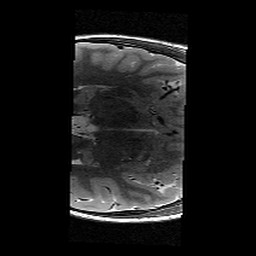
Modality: T2w
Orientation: axial
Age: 12
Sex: male
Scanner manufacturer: siemens
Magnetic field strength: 3 T
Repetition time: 9.23 s
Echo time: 0.067 s